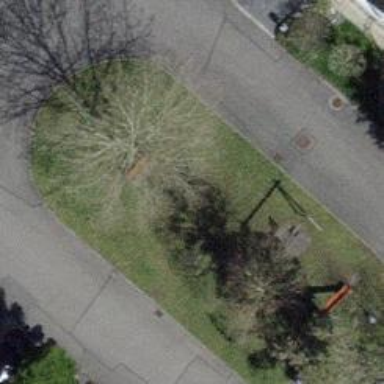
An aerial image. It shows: Bench for seating.